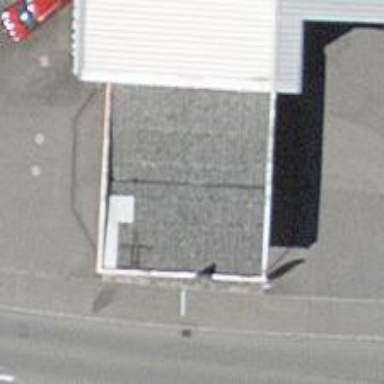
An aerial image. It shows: Fuel station.